Question: I have a component as follow :
'''
{
xtype: 'fieldcontainer',
layout: 'hbox',
id: 'article-level-container',
defaultType: 'textfield',
fieldDefaults: {
labelAlign: 'top'
},
items: [{
fieldLabel: 'LEVEL',
name: 'artLevel',
inputWidth: 216,
margins: '0 5 5 0',
allowBlank: false,
fieldStyle: 'text-align: right; font-size: 13pt; background-color: #EAFFCC;'
}, {
fieldLabel: 'VALUE',
name: 'artValue',
inputWidth: 216,
allowBlank: false,
blankText: 'zorunlu alan, bos birakilamaz',
fieldStyle: 'text-align: right; font-size: 13pt; background-color: #EAFFCC;',
listeners: {
change: function(textfield, newValue, oldValue) {
if (oldValue == 'undefined' || newValue == '') {
Ext.getCmp('btnArticleSave').disable();
} else {
Ext.getCmp('btnArticleSave').enable();
}
}
}
}]
}
'''
I want to get second item 'fieldLabel' value ( in this case VALUE ).
- 'onReady'-
I tried the following :
'''
var artField = Ext.ComponentQuery.query('#articleValueField');
console.log(artField);
'''

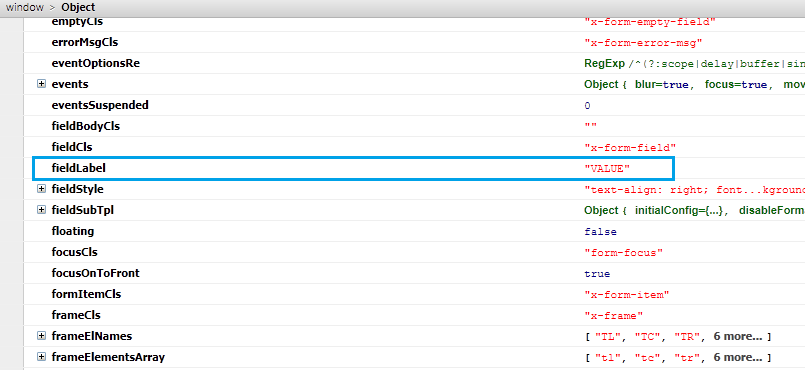
Answer: A few ways but common is to use 'Ext.ComponentQuery':
Give your field an 'itemId' in its config e.g. 'itemId: 'theField'':
'''
var field= Ext.ComponentQuery.query('#theField')[0];
field.setFieldLabel(valueFromCombo);
'''
Add an on 'change' listener to your combo, you can use up and down (which are also component queries)
'''
listeners: {
change: function(combo) {
var form = combo.up('#form');
var field = form.down('#theField');
field.setFieldLabel(lookupValueFromCombo);
}
}
'''
Remember any config settings in ext js will get a setter and getter, thus 'fieldLabel' has 'getFieldLabel()' & 'setFieldLabel(s)' methods.
above is only with ext js 4.1+
with ext js 4.0+ you can do:
'''
field.labelEl.update('New Label');
'''